Question: I use JQuery UI to input dates and use DatePicker for that.

I need to have date displayed like 'yyyy-mm-dd'.
I tried this solution suggested in this answer in the console: <URL>
'''
$( ".date-input" ).datepicker({ dateFormat: 'yy-dd-mm' });
'''
returned in the console:
'''
[<input class= "date-input hasDatepicker" name= "TRAVELDAY_TO" title= "Enter date you plan to go to your destination" placeholder= "Go to date" type= "date" value= "2014-05-08 00: 00: 00" id= "dp1399632827005"> ,
<input class= "date-input hasDatepicker" name= "TRAVELDAY_FROM" title= "Enter the date when you plan to come back" placeholder= "Come back date" type= "date" value= "2014-05-13 00: 00: 00" id= "dp1399632827006">]
'''
But no changes took effect.
So, how to change the displayed date format in Datepicker ?
If I change the 'type="date"' into 'type="text"' (see:<URL> the code works, but I want to make it work for the type date format.
So, how to change the displayed date format in Datepicker when input has the 'type="date"' attribute?
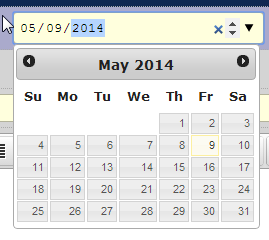
Answer: What you are doing is the right way to format the 'datepicker' in jQuery UI.
<URL>
:
'''
<input id="dated" />
'''
:
'''
$("#dated").datepicker({ dateFormat: 'yy-dd-mm' });
'''
'date':
1. Without repeating what has already been described here: Is there any way to change input type="date" format?: The short answer is that the wire format in specifications is "yyyy-mm-dd", but the browsers are free to decide on the presentation. Some browsers (like Chrome) present the date as in client machine's regional settings, whereas others (like Opera) present the wire format. So, you can't do much here.
2. The jQuery UI datepicker will fail when the input is HTML5 date type. In fact it will work only when the format is set, and that will convert itself to the wire format of the date type input! So, again you can't do much here.
3. Ideally, you should present a jQuery (or any other) datepicker only if there is no browser support for HTML5 date type. If it is supported, the default browser implementation should be preferred.
So, you have two options here: Use regular 'text' type and attach 'datepicker' to provide common look and feel. Rely on 'date' type and fallback to 'datepicker' only if browser doesn't support HTML5 'date' type.
You could use any library of your choice to take decisions based on browser feature detection. (e.g. Modernizr etc.)
If you want to do it yourself, then this example will help you (explanation embedded as code comments):
<URL>
:
'''
<input id="dated" type="text" /> <!-- Regular "text" type input -->
<input id="dated2" type="date" /> <!-- HTML5 "date" type input -->
'''
:
'''
var dtType;
// We know this is text type so attaching datepicker
$("#dated").datepicker({ dateFormat: 'yy-dd-mm' });
// We check the type of the second element
dtType = document.getElementById("dated2").type;
/*
If the browser supports html5 date type, then it will return "date".
If browser doesn't support, it will default to "text" type.
*/
if (dtType == "text") {
// Attach datepicker only if type is "text"
$("#dated2").datepicker();
}
'''
This takes advantage of the fact that the browsers which do not support the HTML5 'date' type will default to 'text' and so the element will be of 'text' type in the DOM.
Hope that helps.